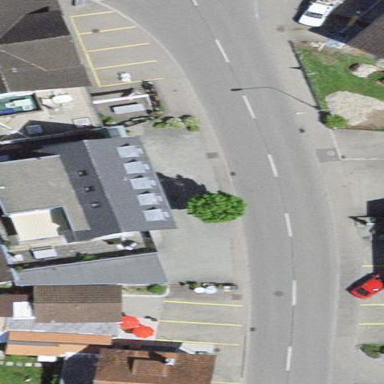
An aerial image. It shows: Simple house.